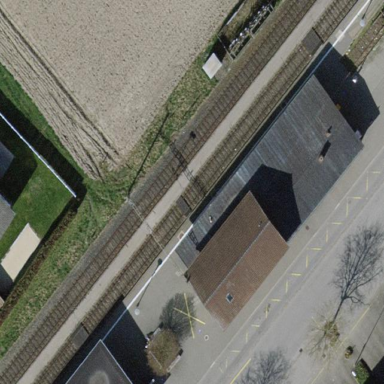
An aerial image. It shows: Platform for public transport with shelter.